Question: In my application I have used Jquery Chosen plugin, which gives some beautifully looking multiple selects in our form. The select can have some options populated, and the user can select one or multiple of them.
##
Recently, while using this plugin, I wanted to allow the user to add his own values to the list dynamically. Currently, in case the value is not there in the result, a 'No result found' message is shown.

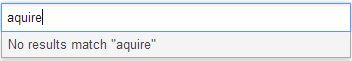
Answer: Use version this
'''
// Chosen, a Select Box Enhancer for jQuery and Protoype
// by Patrick Filler for Harvest, http://getharvest.com
//
// Version 0.9.5
// Full source at https://github.com/harvesthq/chosen
// Copyright (c) 2011 Harvest http://getharvest.com
// MIT License, https://github.com/harvesthq/chosen/blob/master/LICENSE.md
// This file is generated by 'cake build', do not edit it by hand.
'''
HTML
'''
<select data-allows-new-values="true"
style="width: 100%;" class="chzn-select-desele selLoc " >
</select>
'''